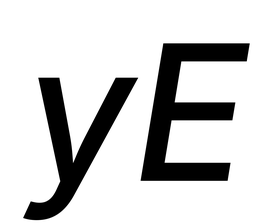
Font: Inter-Italic_Medium_Italic